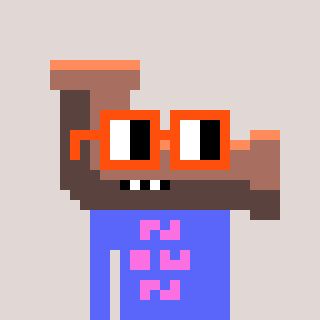
a pixel art character with square orange glasses, a pipe-shaped head and a purple-colored body on a warm background